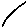
Label: line